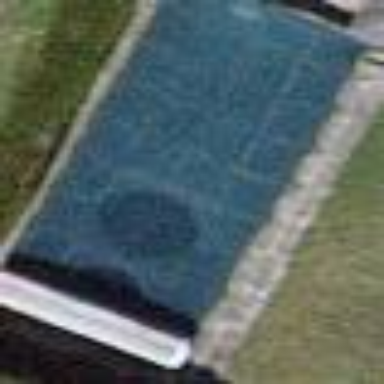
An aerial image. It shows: Swimming pool located in leisure land.